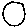
Label: circle